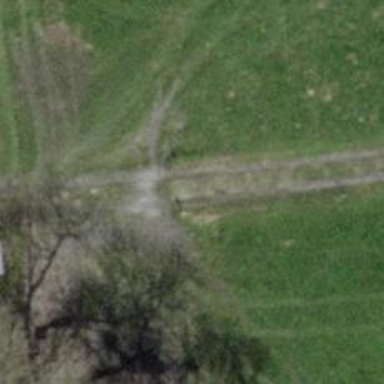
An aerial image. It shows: Track with compacted grade2 surface.